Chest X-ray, AP view. Patient: 86 years old, sex F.
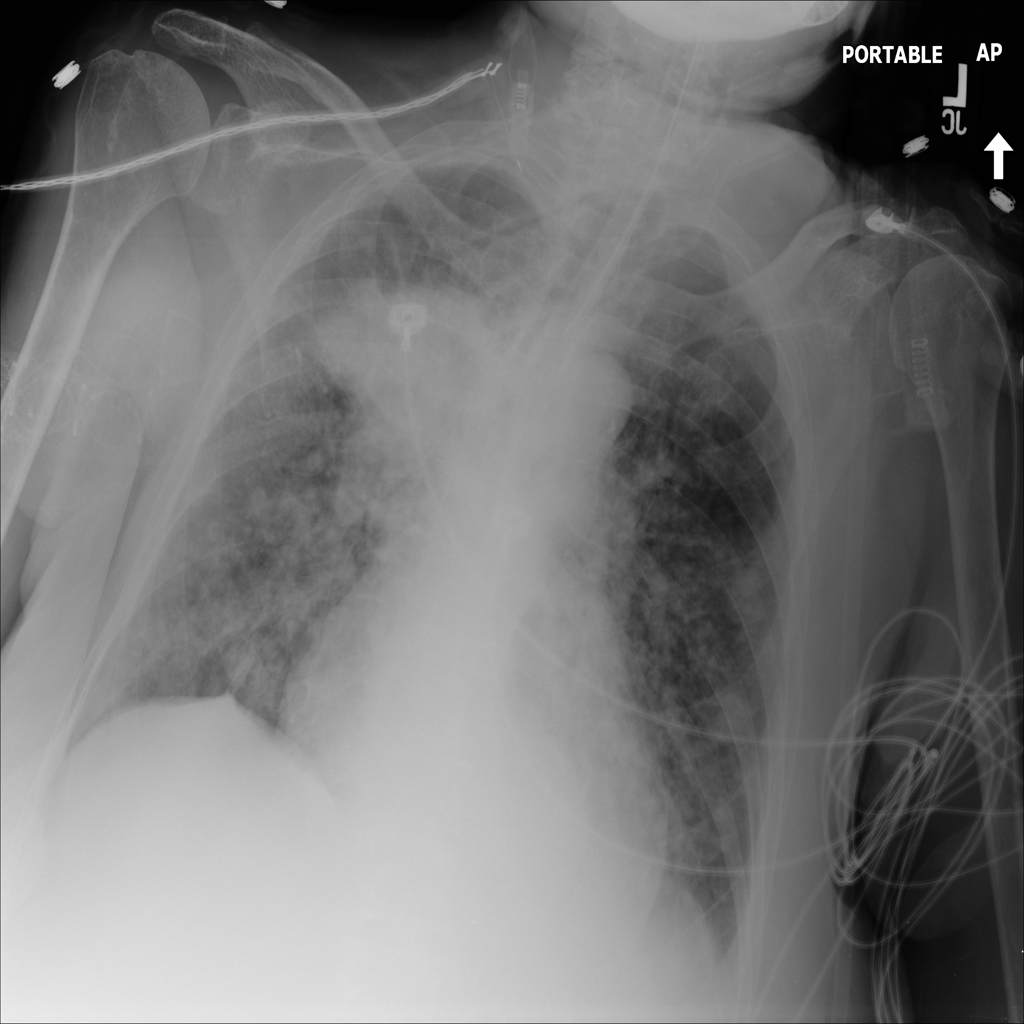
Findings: Mass, Nodule